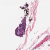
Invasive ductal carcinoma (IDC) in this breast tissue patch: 0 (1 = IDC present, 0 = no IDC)